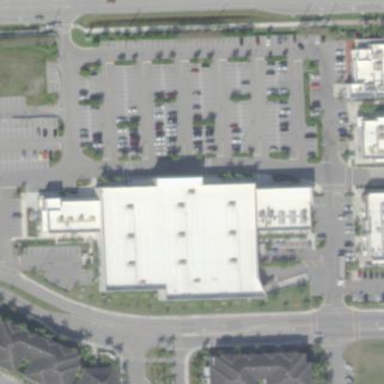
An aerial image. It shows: Building.